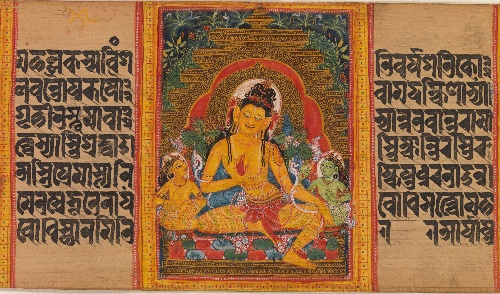
Date: early 12th century
Object type: Folio
Classification: Paintings
Medium: Opaque watercolor on palm leaf
Culture: India (Bengal) or Bangladesh
Period: Pala period
Dimensions: 2 3/4 x 16 1/2 in. (7 x 41.9 cm)
Department: Asian Art
Credit line: Purchase, Lila Acheson Wallace Gift, 2001
Accession year: 2001
Repository: Metropolitan Museum of Art, New York, NY
Tags: Bodhisattvas|Buddhism|Maitreya